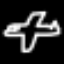
Label: airplane